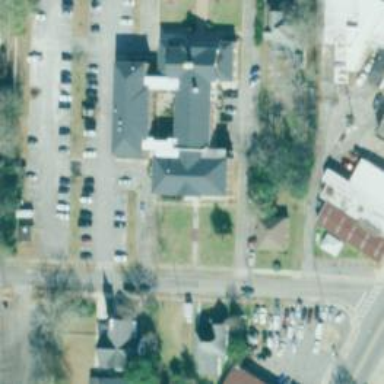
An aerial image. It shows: Courthouse building.